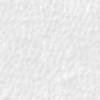
Label: no_change